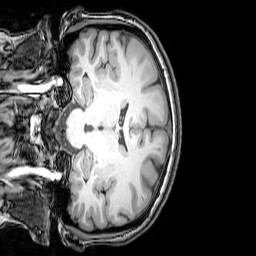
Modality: T1w
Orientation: coronal
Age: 23
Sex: female
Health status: healthy
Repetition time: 0.081 s
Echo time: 0.037 s